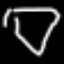
Label: diamond